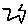
Label: zigzag